【题型】选择题　【知识点】立体几何　【难度】medium
如图，某圆台形木质零件的上底面圆 $O_1$ 的半径为 $3$，下底面圆 $O_2$ 的半径为 $6$，母线长为 $6$. 现从该零件中挖去了一个以圆 $O_1$ 为底面、$O_2$ 为顶点的圆锥 $O_2O_1$，为增加该材料的利用率，工人们准备利用剩下的材料制作一系列大小相等的球，每一个球都同时与圆台的母线、圆台的下底面及圆锥的母线相切，则这样的球至多可以制作的个数是（参考数据：$\cos 70.53^\circ \approx \frac{1}{3}, \cos 54.74^\circ \approx \frac{\sqrt{3}}{3}$）（ \quad ）

A. 4 \qquad\qquad B. 5 \qquad\qquad C. 6 \qquad\qquad D. 7
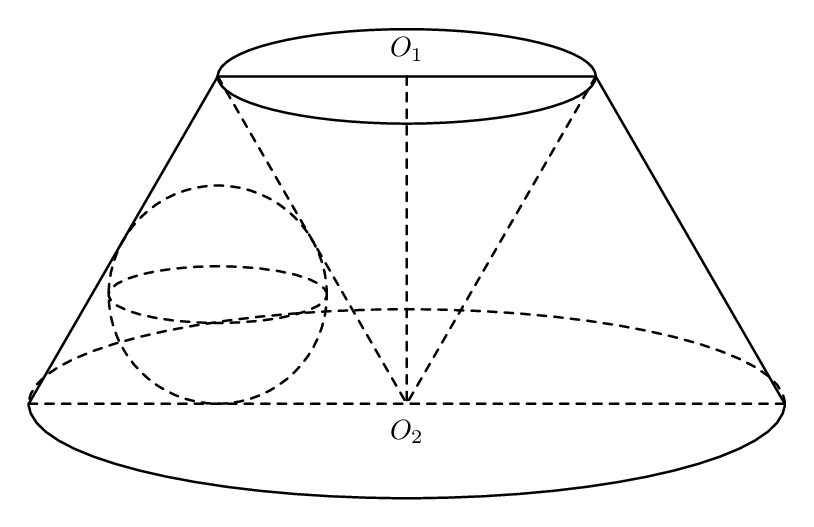
【解答】
【答案】 B

【分析】 过点 $A$ 作 $AH \perp BO_2$，垂足为 $H$，易得 $\triangle ABO_2$ 为等边三角形，进而可求出满足要求的球 $O_3$ 的半径，过点 $O_3$ 作 $O_3O \perp O_1O_2$，垂足为 $O$，易得满足题意的球的球心在以 $O$ 为圆心的圆周上运动，作出截面图，进而可得出答案.

【详解】 如图，过点 $A$ 作 $AH \perp BO_2$，垂足为 $H$，

由题意可知 $O_1A = 3, AB = O_2B = 6, O_1O_2 \perp O_2B, O_1A \parallel O_2B$，

所以四边形 $AO_1O_2H$ 为矩形，则 $O_2H = 3$，所以 $BH = 3$，

所以 $AO_2 = AB = BO_2$，即 $\triangle ABO_2$ 为等边三角形，

所以 $\triangle ABO_2$ 内切圆的半径为 $\frac{1}{3} AH = \frac{1}{3} \times 6\sin 60^\circ = \sqrt{3}$，

即满足要求的球 $O_3(O_4, O_5, \cdots, O_n)$ 的半径为 $\sqrt{3}$，

过点 $O_3$ 作 $O_3O \perp O_1O_2$，垂足为 $O$，

则四边形 $OO_3HO_2$ 为矩形，所以 $OO_3 = 3, OO_2 = \sqrt{3}$，

显然 $O_i(i=3,4,5,\cdots,n)$ 在以 $O$ 为圆心，半径为 $3$ 的圆周上运动，作出截面图，如图，

在 $\triangle OO_3O_4$ 中，$OO_3 = OO_4 = 3, O_3O_4 = \sqrt{3} + \sqrt{3} = 2\sqrt{3}$，

由余弦定理得 $\cos \angle O_3OO_4 = \frac{9+9-12}{2 \times 3 \times 3} = \frac{1}{3}$，

所以 $\angle O_3OO_4 \approx 70.53^\circ$，

因为 $5 \times 70.53^\circ = 352.65^\circ < 360^\circ, 6 \times 70.53^\circ = 423.18^\circ > 360^\circ$，

所以满足题意的球至多有 5 个.

故选：B.
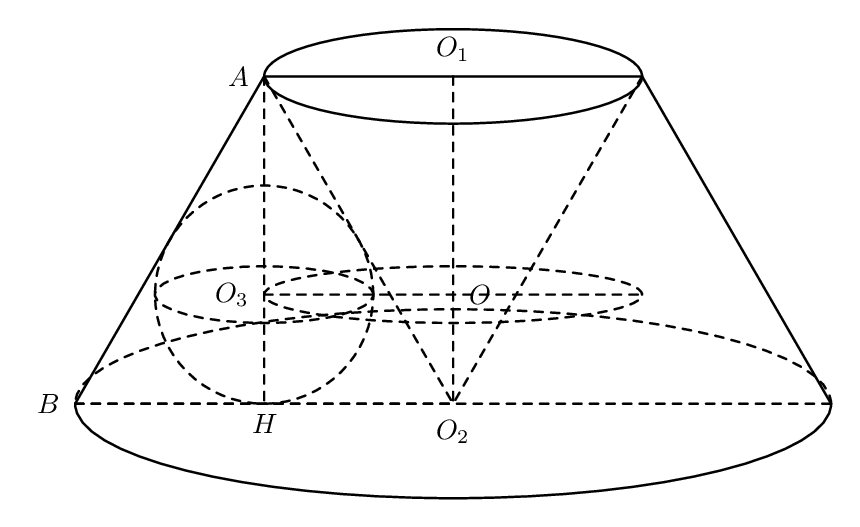
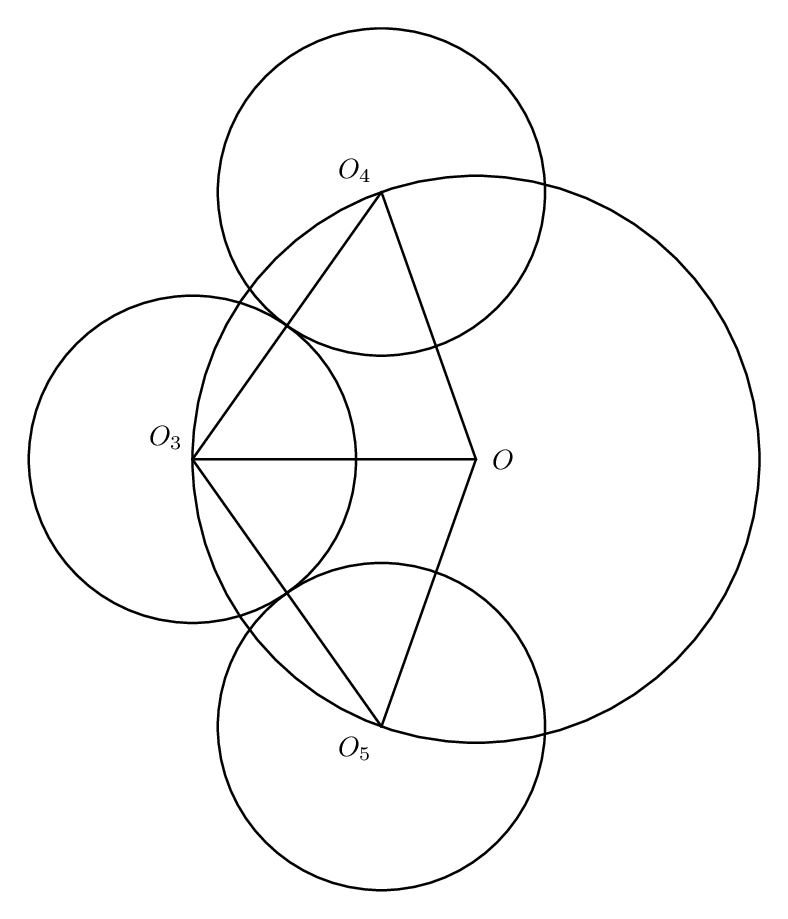